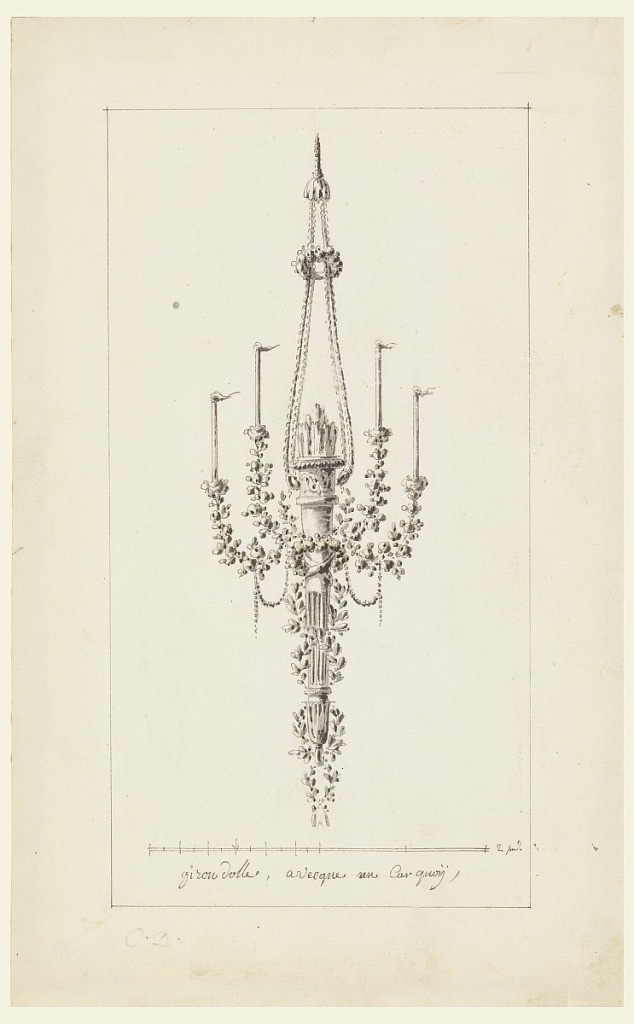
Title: Design for a Chandelier
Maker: Richard de Lalonde, French, active 1780–96
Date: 1780
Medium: Pen and black ink, brush and wash on cream laid paper
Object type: Drawing
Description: Center element consists of a quiver filled with arrows supported by four ropes. Four arms, with flowing candles, are decorated with flower clusters and a garland. Flower clusters are entwined around the quiver. Scale at bottom, in black ink: 2 pieds.